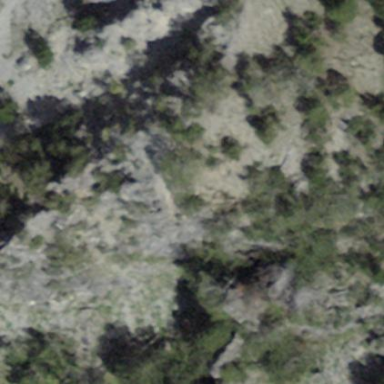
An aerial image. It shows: Landscape dominated by bare rock.